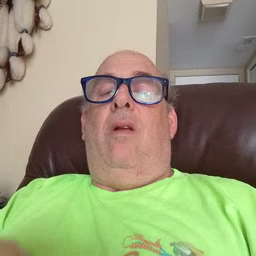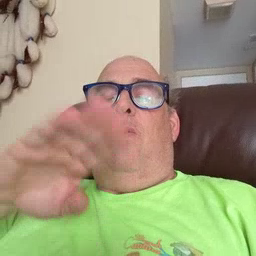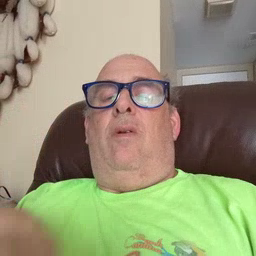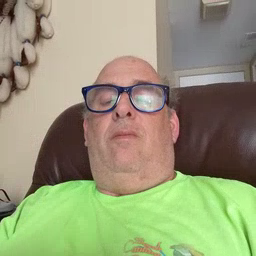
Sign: pool